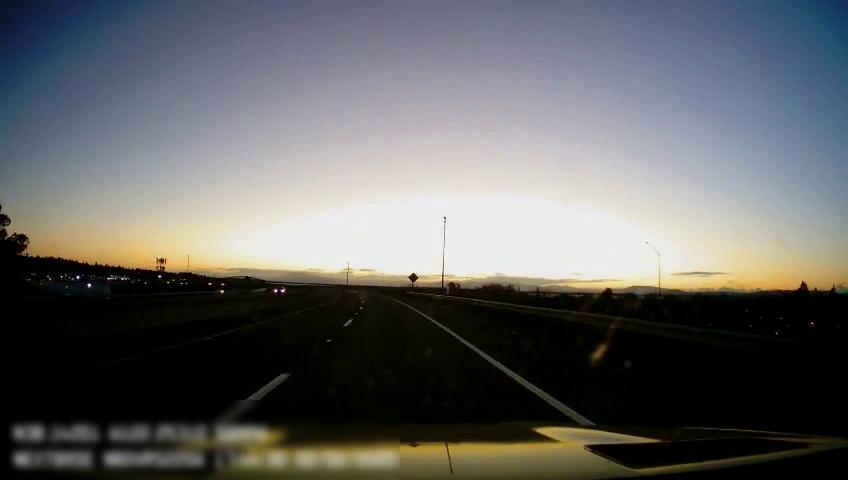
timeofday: Dusk/Dawn/Twilight
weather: Sunny
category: Drivable Space
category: Vehicles | Car
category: Lanes | Current Lane
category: Lanes | Current Lane
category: Lanes | Current Lane
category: Traffic | Signs